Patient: sex M, age 37
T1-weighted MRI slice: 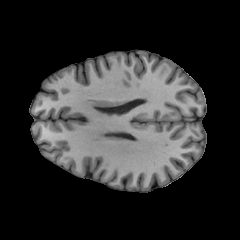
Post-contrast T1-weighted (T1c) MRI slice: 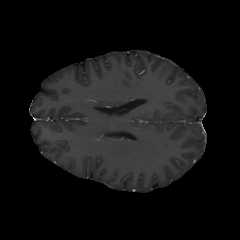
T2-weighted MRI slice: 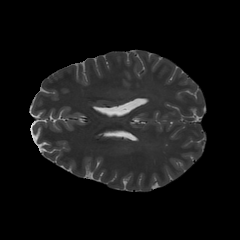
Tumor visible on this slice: no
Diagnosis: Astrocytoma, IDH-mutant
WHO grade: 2